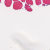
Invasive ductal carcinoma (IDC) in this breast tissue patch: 0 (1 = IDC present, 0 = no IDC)